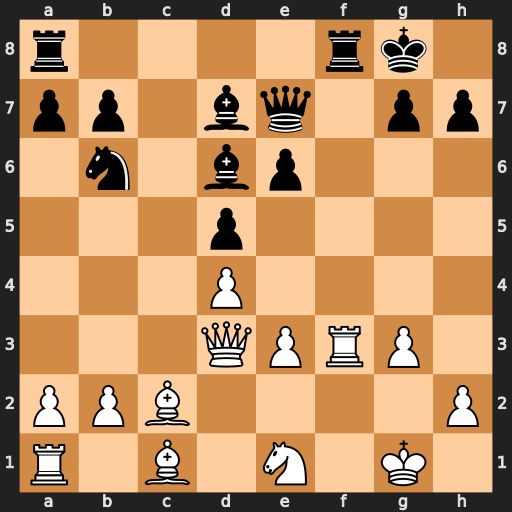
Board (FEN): r4rk1/pp1bq1pp/1n1bp3/3p4/3P4/3QPRP1/PPB4P/R1B1N1K1
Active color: w
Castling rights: -
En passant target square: -
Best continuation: Qxh7#